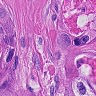
Metastatic tissue present: yes